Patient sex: M
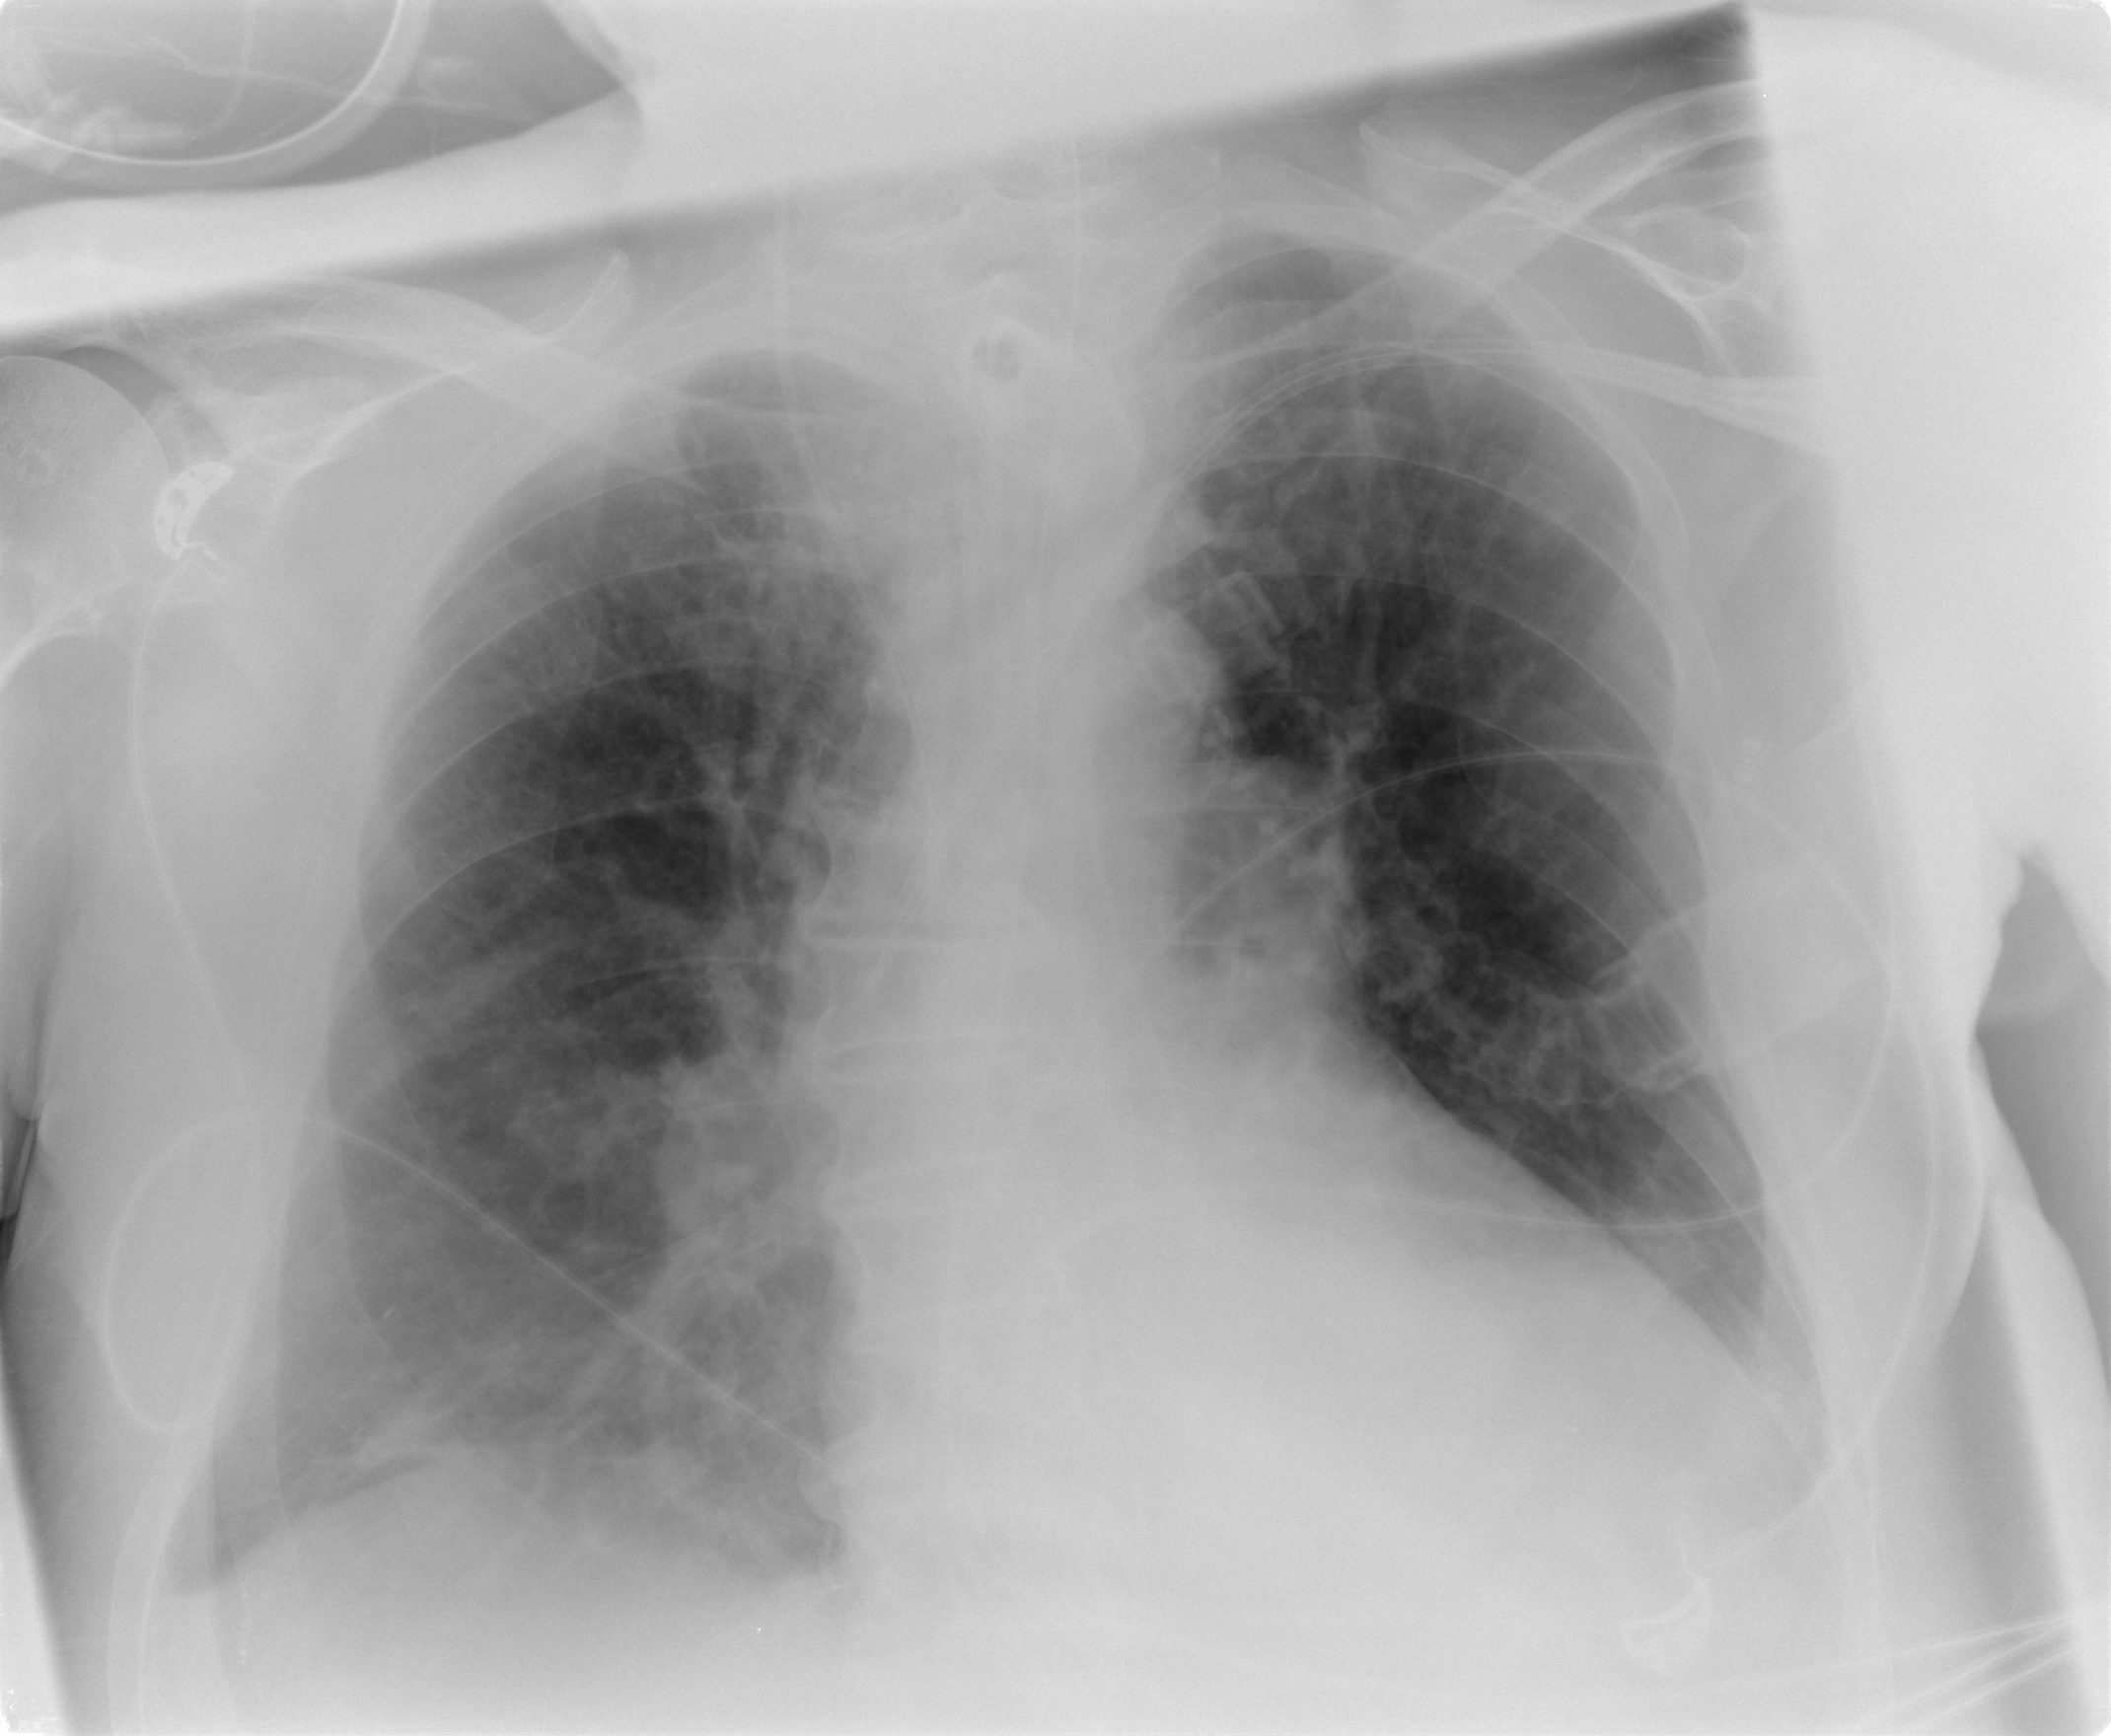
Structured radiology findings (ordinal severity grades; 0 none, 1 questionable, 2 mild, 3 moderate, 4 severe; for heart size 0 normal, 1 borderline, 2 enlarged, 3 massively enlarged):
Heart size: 2
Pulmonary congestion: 2
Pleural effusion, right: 2
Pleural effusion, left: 1
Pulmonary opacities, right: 2
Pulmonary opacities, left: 1
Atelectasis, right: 2
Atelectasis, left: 1